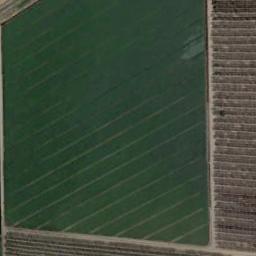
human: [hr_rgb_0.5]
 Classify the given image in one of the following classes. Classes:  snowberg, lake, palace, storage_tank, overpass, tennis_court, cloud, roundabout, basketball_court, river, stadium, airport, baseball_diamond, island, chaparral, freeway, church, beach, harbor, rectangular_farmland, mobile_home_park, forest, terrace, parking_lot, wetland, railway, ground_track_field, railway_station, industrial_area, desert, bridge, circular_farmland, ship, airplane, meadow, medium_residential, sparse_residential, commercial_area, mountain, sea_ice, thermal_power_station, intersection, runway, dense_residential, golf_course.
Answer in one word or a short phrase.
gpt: rectangular_farmland